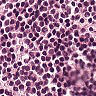
Metastatic tissue present: no